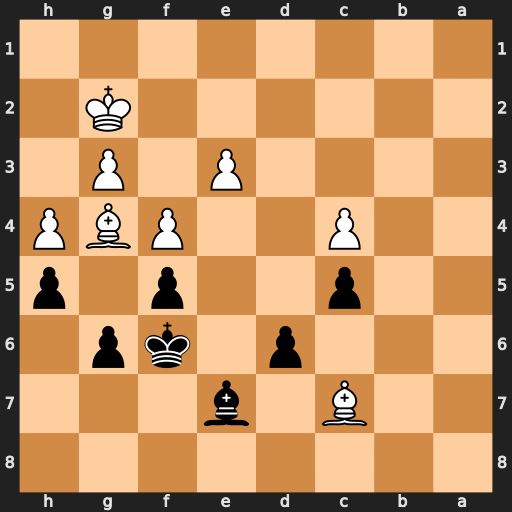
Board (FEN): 8/2B1b3/3p1kp1/2p2p1p/2P2PBP/4P1P1/6K1/8
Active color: b
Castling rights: -
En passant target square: -
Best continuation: hxg4 Kf2 Ke6 Ke2 d5